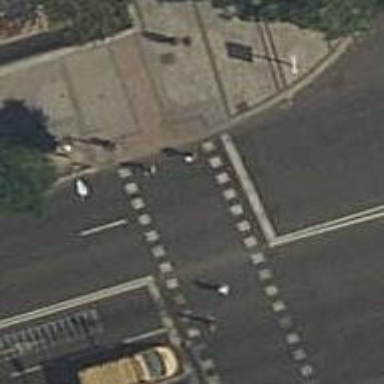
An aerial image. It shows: Road with traffic signals at crossing.